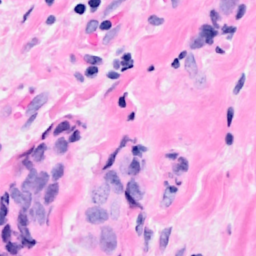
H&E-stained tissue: Breast